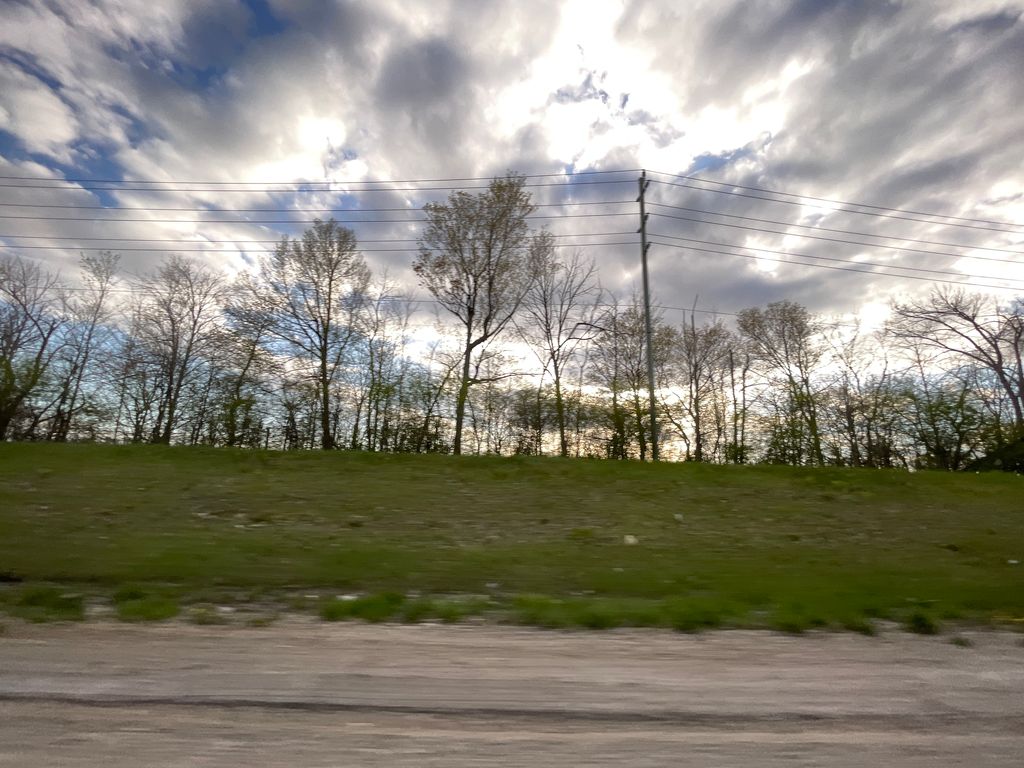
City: kitchener-waterloo